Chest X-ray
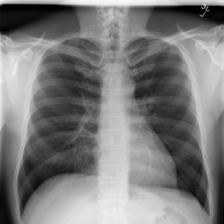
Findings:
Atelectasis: negative
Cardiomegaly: negative
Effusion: negative
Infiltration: negative
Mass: negative
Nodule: negative
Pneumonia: negative
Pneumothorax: negative
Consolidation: negative
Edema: negative
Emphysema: negative
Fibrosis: negative
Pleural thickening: negative
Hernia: negative